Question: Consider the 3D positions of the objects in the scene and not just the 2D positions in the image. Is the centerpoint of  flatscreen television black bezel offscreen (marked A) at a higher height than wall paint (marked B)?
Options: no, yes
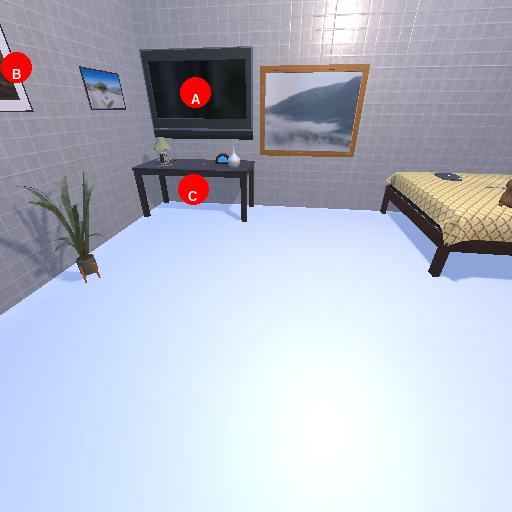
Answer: no